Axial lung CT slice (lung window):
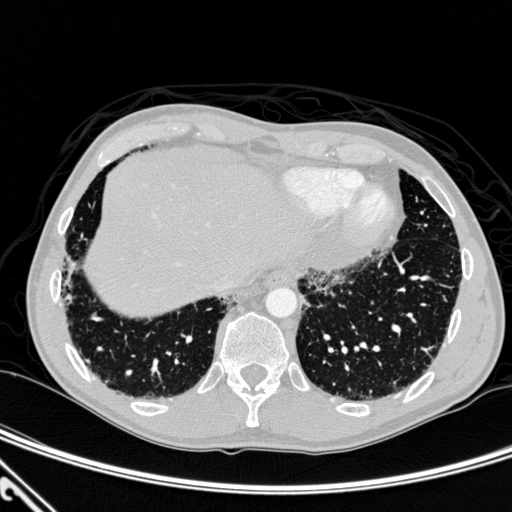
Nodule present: no